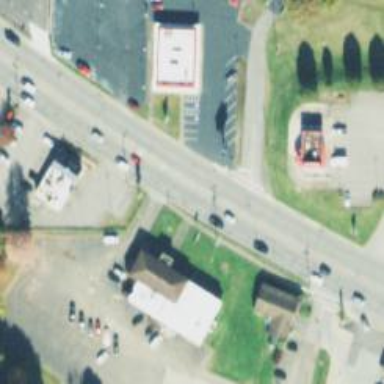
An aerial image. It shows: Marked road crossing.